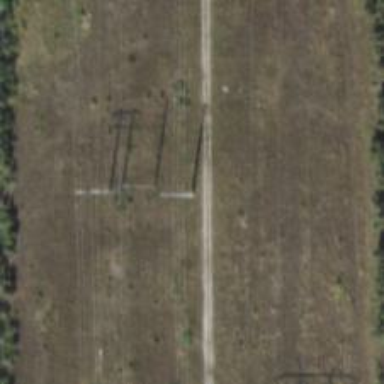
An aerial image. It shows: Power pole.